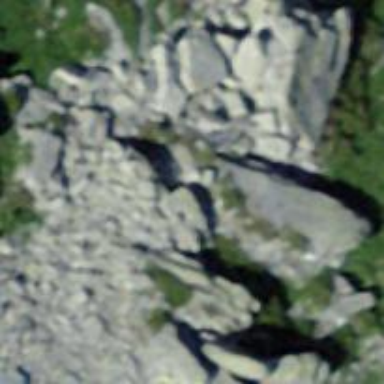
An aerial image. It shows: Cliff in nature.